Interaction volume radius: 10 \u00c5
Interaction volume height: 10 \u00c5
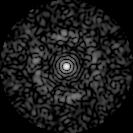
Disorder parameter: 0.8159